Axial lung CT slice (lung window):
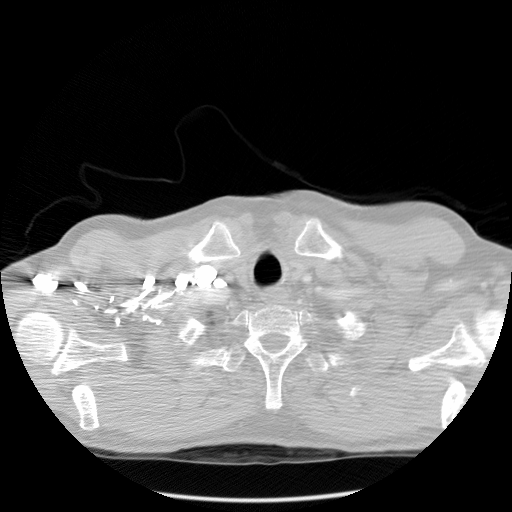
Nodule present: no